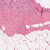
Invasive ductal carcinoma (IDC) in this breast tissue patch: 0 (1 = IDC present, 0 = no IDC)